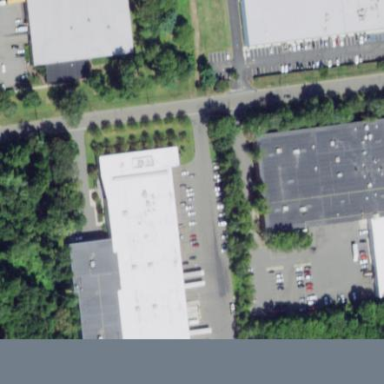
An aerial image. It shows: Industrial building.